高三 · 组合数学
(本小题 10 分)

编号为 $\mathrm{a}, \mathrm{b}, \mathrm{c}$ 的三位学生随机入座编号为 $\mathrm{a}, \mathrm{b}, \mathrm{c}$ 的三个座位, 每位学生坐一个座位, 设与座位编号相同的学生的个数是 $\xi$.

(1) 求随机变量 $\xi$ 的取值和对应的概率，并列出分布列;

(2) 求随机变量 $\xi$ 的数学期望及方差.
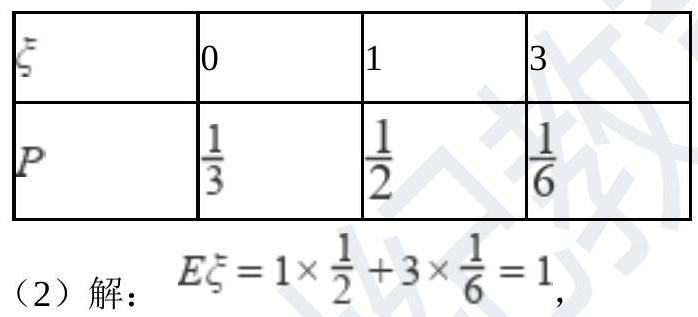
答案: (1) 【解析】 随机变量 $\bar{\xi}$ 的取值为 $0,1,3$

$P(\xi=0)=\frac{2}{A_{3}^{3}}=\frac{1}{3} \quad P(\xi=1)=\frac{C_{3}^{1}}{A_{3}^{3}}=\frac{1}{2} \quad P(\xi=3)=\frac{1}{A_{3}^{3}}=\frac{1}{6}$

所以概率分布列为:

$D(\xi)=(1-0)^{2} \times \frac{1}{3}+(1-1)^{2} \times \frac{1}{2}+(1-2)^{2} \times 0+(3-1)^{2} \times \frac{1}{6}=1$.

20.答案: (1) 【解析】 设服装店某季度销售 $M$ 型号童裤获得的利润为 $X$ （单位: 元）.

当需求量为 30 时, $X=15 \times 30-5(40-30)=400$,

当需求量为 40 时, $X=15 \times 40=600$,

当需求量为 50 时, $X=15 \times 40=600$.

所以 $P(X=400)=\frac{1}{3}, P(X=600)=\frac{2}{3}$,

故 $\mathrm{X}$ 的分布列为:

| $X$ | 400 | 600 |
| :--- | :--- | :--- |
| $P$ | $\frac{1}{3}$ | $\frac{2}{3}$ |

则 $E(X)=400 \times \frac{1}{3}+600 \times \frac{2}{3}=\frac{1600}{3} \approx
解析: 答案: (1) 【解析】 随机变量 $\bar{\xi}$ 的取值为 $0,1,3$

$P(\xi=0)=\frac{2}{A_{3}^{3}}=\frac{1}{3} \quad P(\xi=1)=\frac{C_{3}^{1}}{A_{3}^{3}}=\frac{1}{2} \quad P(\xi=3)=\frac{1}{A_{3}^{3}}=\frac{1}{6}$

所以概率分布列为:

$D(\xi)=(1-0)^{2} \times \frac{1}{3}+(1-1)^{2} \times \frac{1}{2}+(1-2)^{2} \times 0+(3-1)^{2} \times \frac{1}{6}=1$.

20.答案: (1) 【解析】 设服装店某季度销售 $M$ 型号童裤获得的利润为 $X$ （单位: 元）.

当需求量为 30 时, $X=15 \times 30-5(40-30)=400$,

当需求量为 40 时, $X=15 \times 40=600$,

当需求量为 50 时, $X=15 \times 40=600$.

所以 $P(X=400)=\frac{1}{3}, P(X=600)=\frac{2}{3}$,

故 $\mathrm{X}$ 的分布列为:

| $X$ | 400 | 600 |
| :--- | :--- | :--- |
| $P$ | $\frac{1}{3}$ | $\frac{2}{3}$ |

则 $E(X)=400 \times \frac{1}{3}+600 \times \frac{2}{3}=\frac{1600}{3} \approx